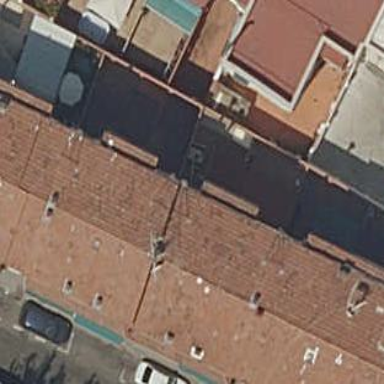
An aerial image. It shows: Building.